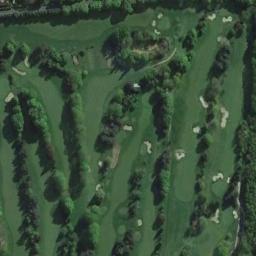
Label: golf_course